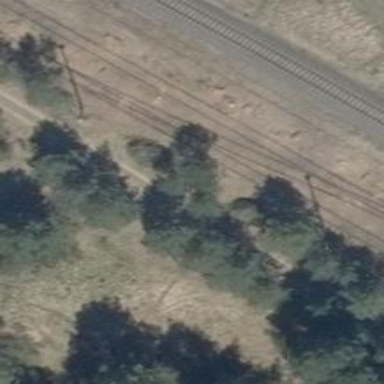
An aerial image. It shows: Track with grade 3 tracktype.